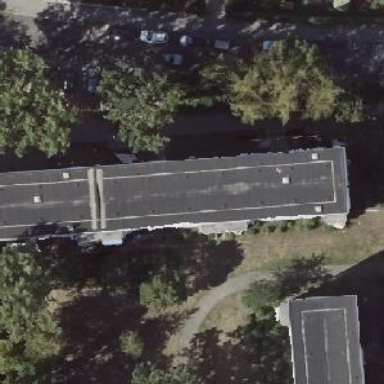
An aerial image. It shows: Flat-roofed apartment building.